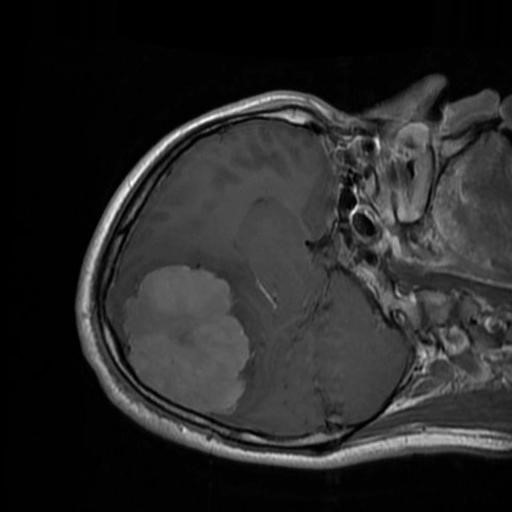
Label: brain_menin